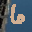
Label: 6